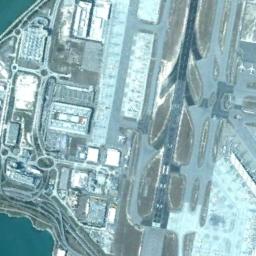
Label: airport